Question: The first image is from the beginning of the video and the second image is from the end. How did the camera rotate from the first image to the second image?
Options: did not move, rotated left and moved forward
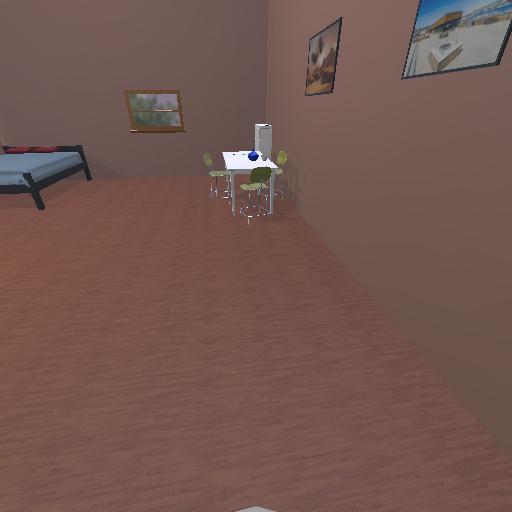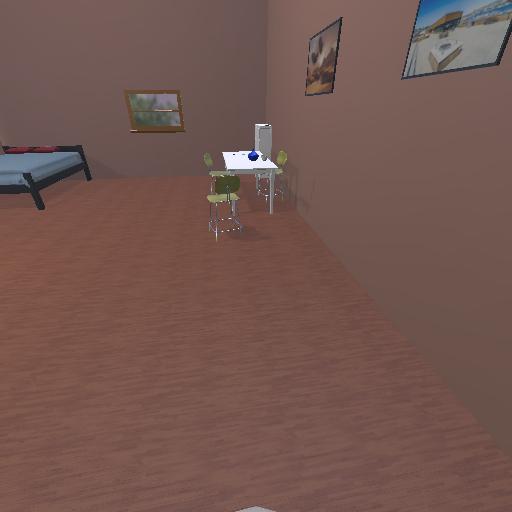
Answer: did not move